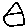
Label: house